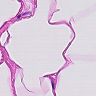
Metastatic tissue present: no